Field crop: maize
Growth stage: 2
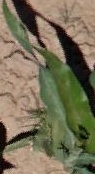
Species: maize